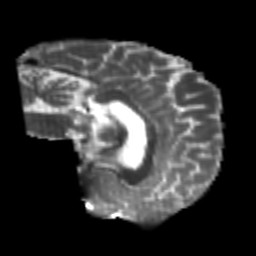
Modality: T2w
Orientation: sagittal
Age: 26
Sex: male
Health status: healthy
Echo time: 0.074 s